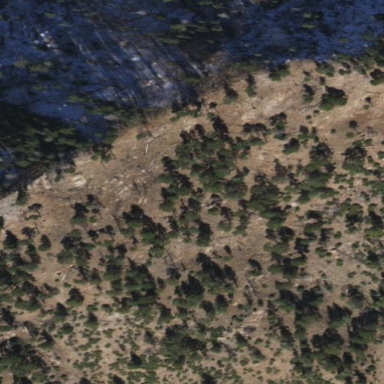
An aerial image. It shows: Evergreen woodland with needle-leaved trees.